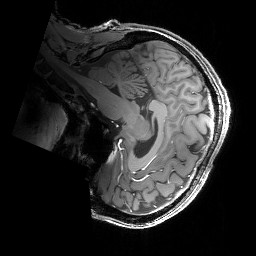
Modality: T1w
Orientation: sagittal
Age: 29
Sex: male
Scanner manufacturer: siemens
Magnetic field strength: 6.98 T
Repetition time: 2.37 s
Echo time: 0.00231 s